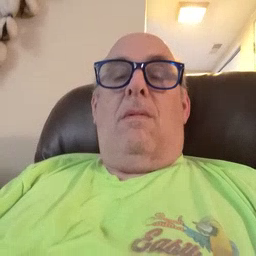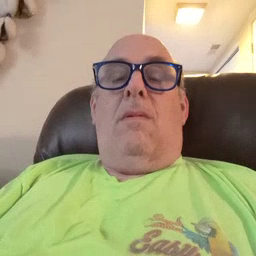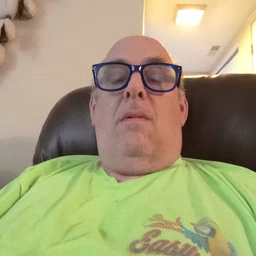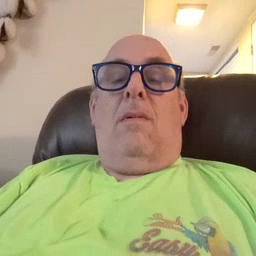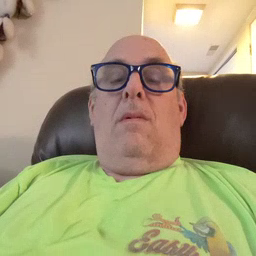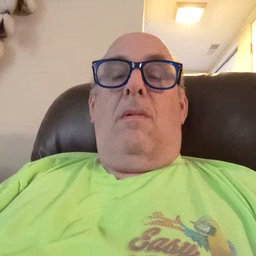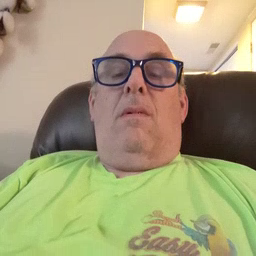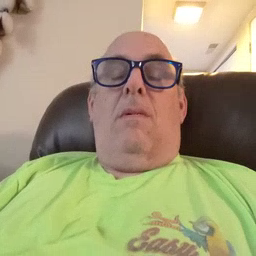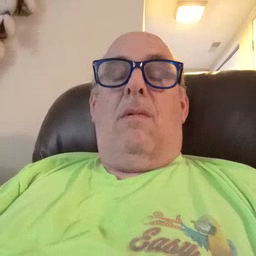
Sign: first